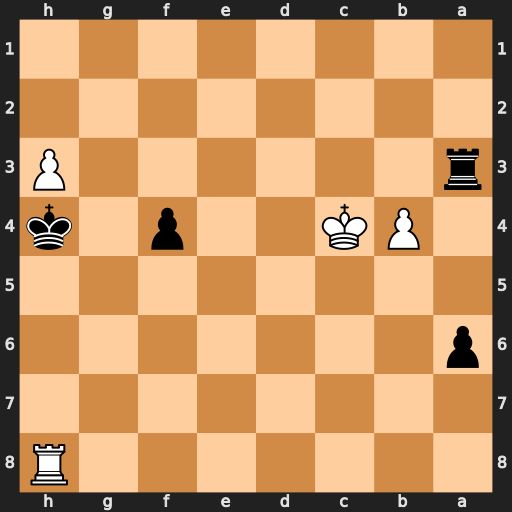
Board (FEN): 7R/8/p7/8/1PK2p1k/r6P/8/8
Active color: b
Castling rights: -
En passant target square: -
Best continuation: Kg3 h4 f3